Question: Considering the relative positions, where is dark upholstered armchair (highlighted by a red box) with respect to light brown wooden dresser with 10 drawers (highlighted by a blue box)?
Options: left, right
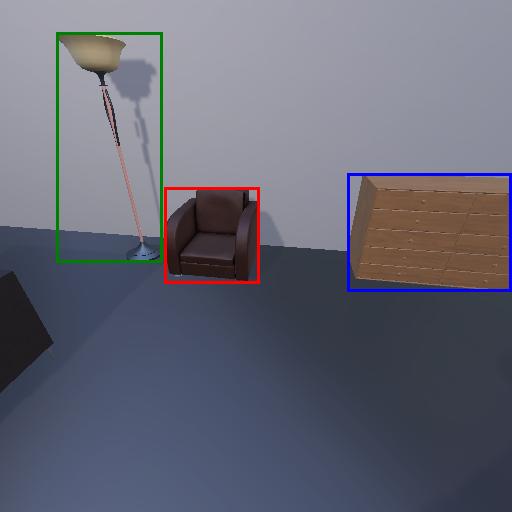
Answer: left